Field crop: maize
Growth stage: 2
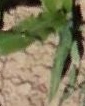
Species: maize